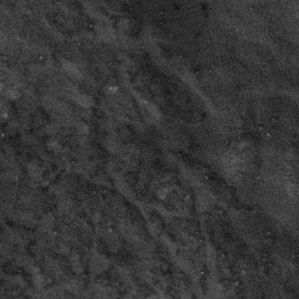
Label: frost